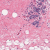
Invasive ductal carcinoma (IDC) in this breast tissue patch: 0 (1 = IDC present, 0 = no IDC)